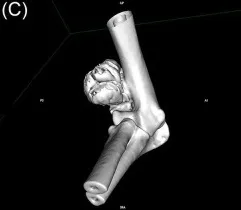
Three-dimensional reformatted CT imaged displayed in a bone window.
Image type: radiology (ct)